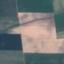
Land use / land cover: AnnualCrop